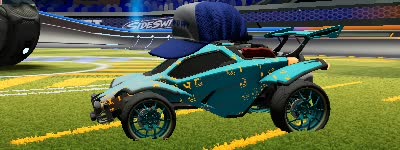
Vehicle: octane